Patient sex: M
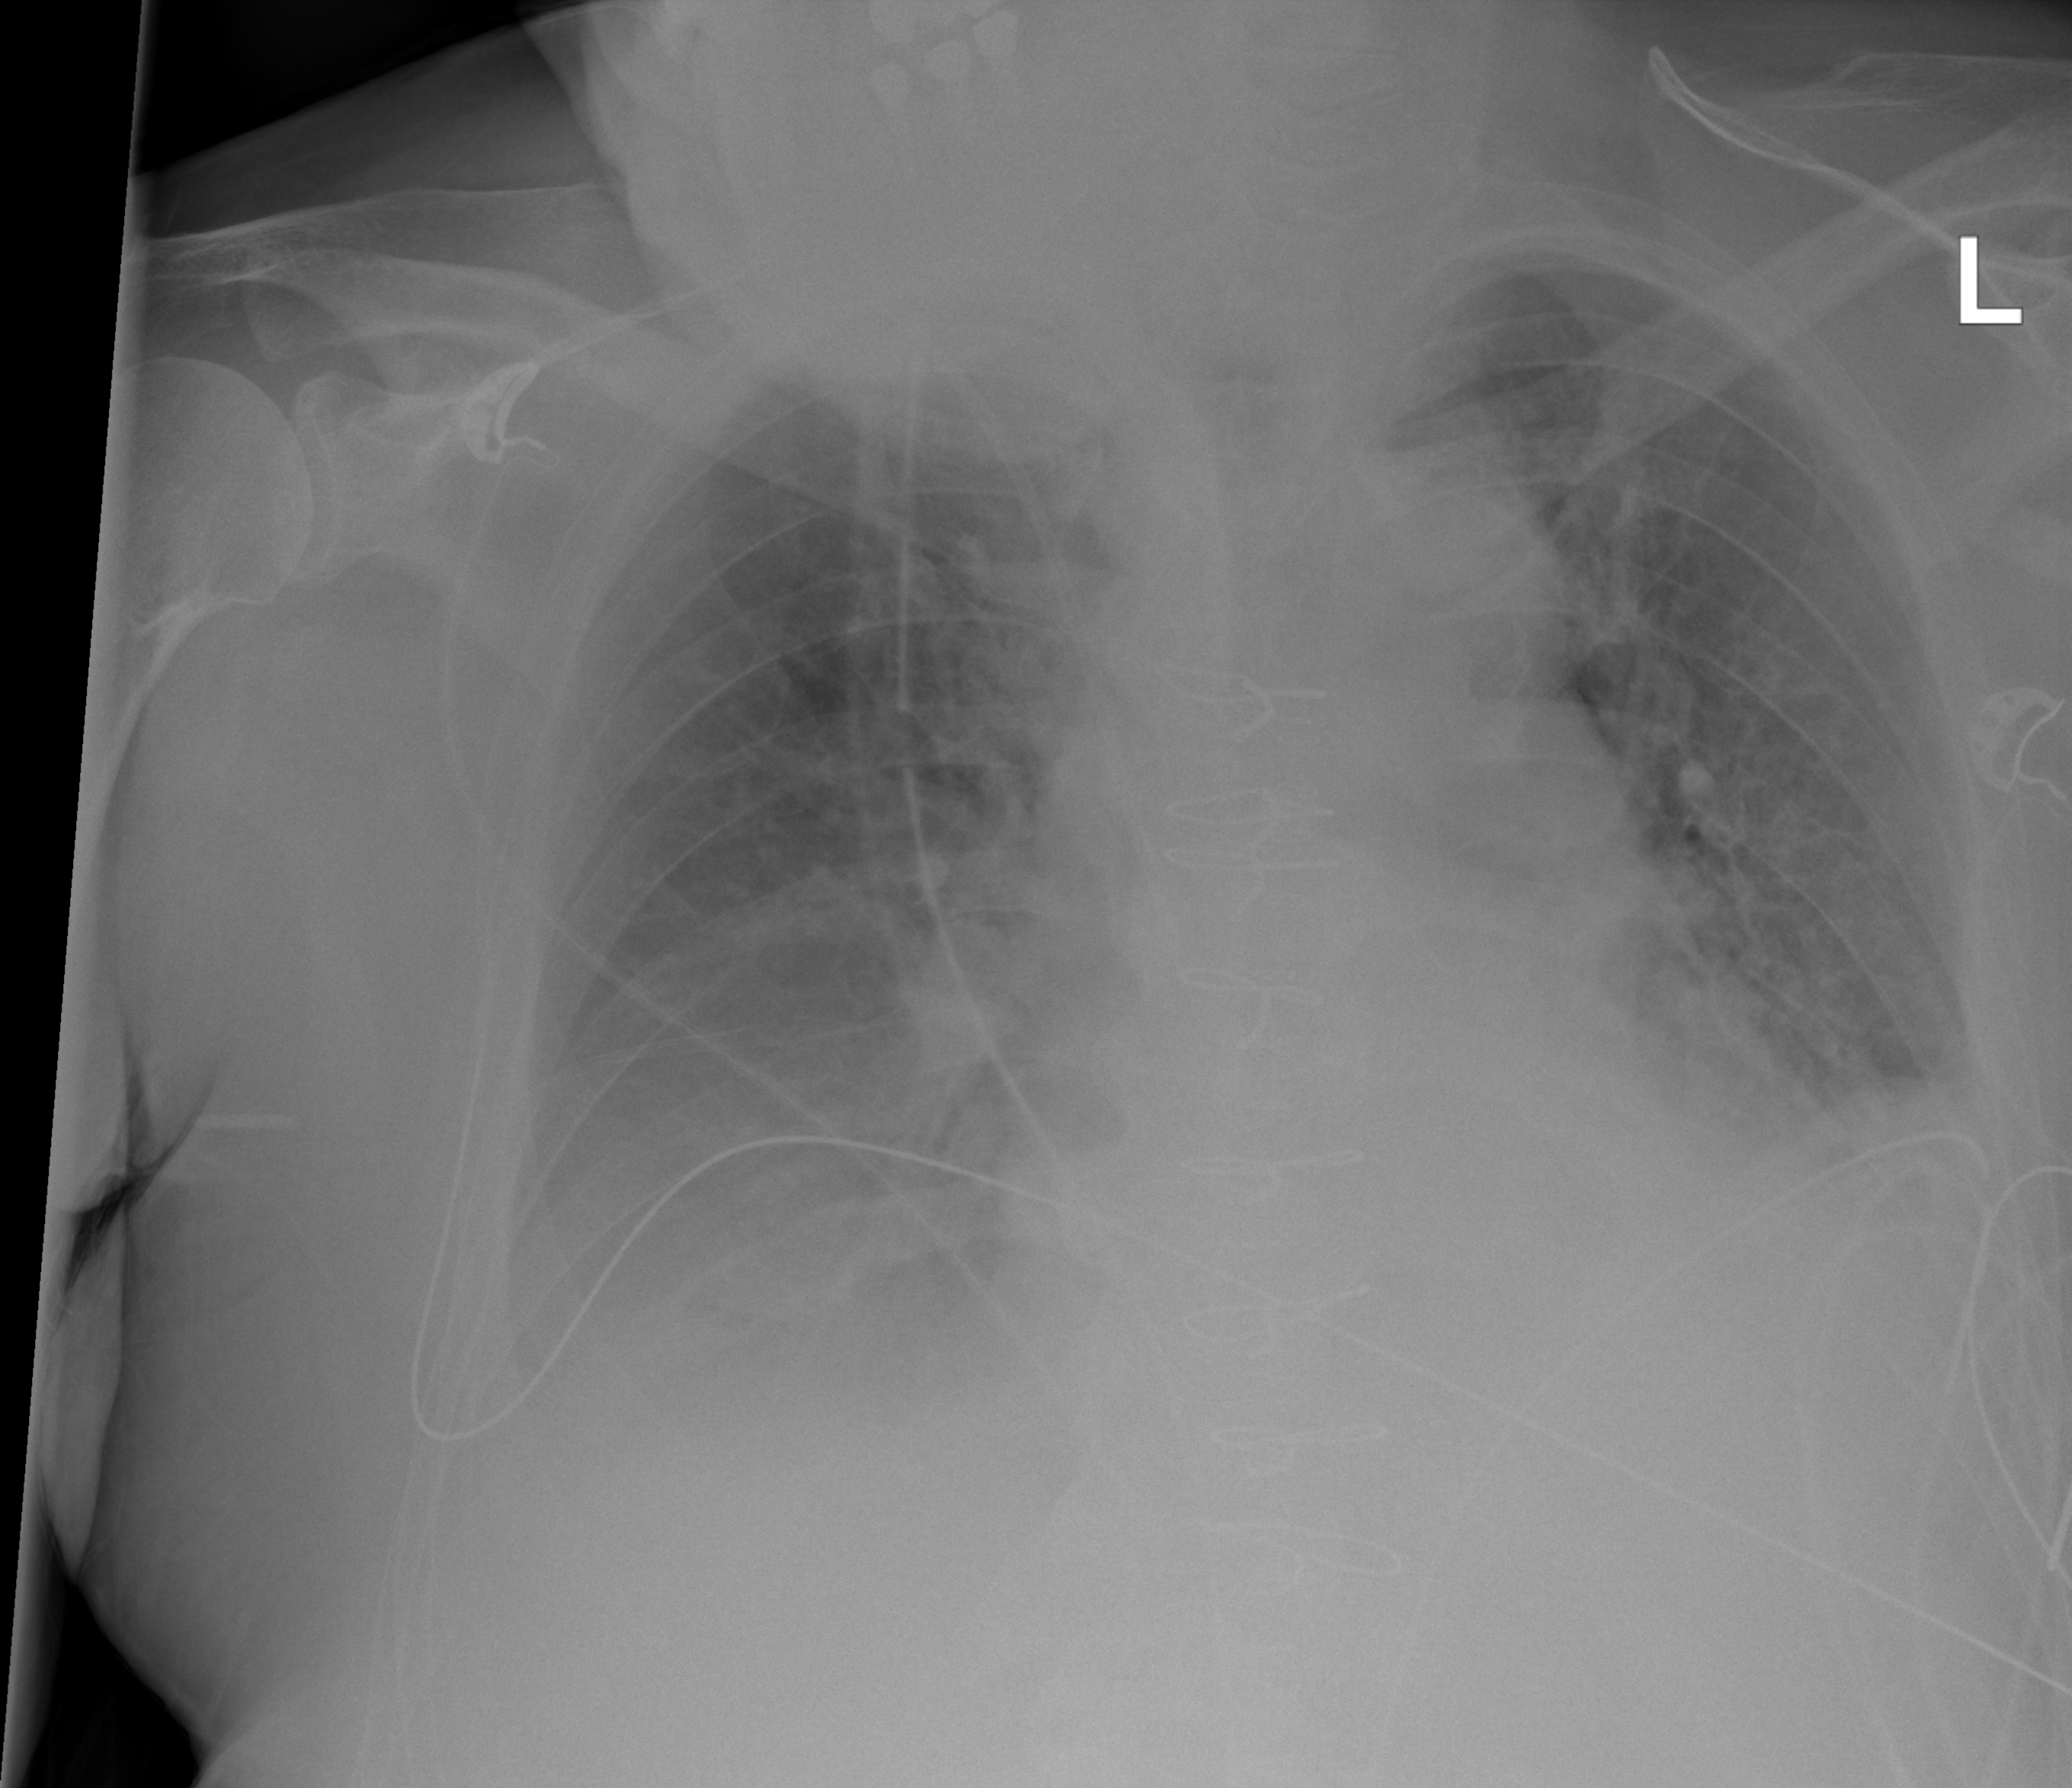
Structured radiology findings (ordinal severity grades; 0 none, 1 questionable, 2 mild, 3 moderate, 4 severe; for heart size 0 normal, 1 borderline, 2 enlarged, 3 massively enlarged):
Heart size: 2
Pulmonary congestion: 2
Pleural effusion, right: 3
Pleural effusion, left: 3
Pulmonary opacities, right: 2
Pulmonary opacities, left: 2
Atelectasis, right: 2
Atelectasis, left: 2